Question: I would like to be able to display two lines of text per row in my listview.

Under each of those titles, I would like to display another line of text for the date and author name.
'''
/** Called when the activity is first created. */
@Override
public void onCreate(Bundle icicle) {
super.onCreate(icicle);
setContentView(R.layout.main);
titleArray = new ArrayList<String>();
titleArrayAdapter = new ArrayAdapter<String>(this, R.layout.list_item,
R.id.itemName, titleArray);
}
public void getThreads() throws IOException {
Thread getThreadsThread = new Thread() {
public void run() {
Document doc = null;
try {
doc = Jsoup.connect(Constants.FORUM).get();
} catch (IOException e) {
e.printStackTrace();
}
Elements threads = doc.select(".topic_title");
for (Element thread : threads) {
threadTitle = thread.text();
titleArray.add(threadTitle);
}
}
};
getThreadsThread.start();
try {
getThreadsThread.join();
} catch (InterruptedException e) {
e.printStackTrace();
}
mHandler.sendEmptyMessage(0);
}
final Handler mHandler = new Handler(){
public void handleMessage (Message msg) {
switch (msg.what) {
case 0:
MainActivity.this.runOnUiThread(new Runnable() {
@Override
public void run() {
setListAdapter(titleArrayAdapter);
}
});
break;
}
}
};
'''
How would you recommend I add another line to the row? For now I would just like to add "Author" and "Date" to the second line, I just need a place holder until I have the code to parse out the corresponding fields.
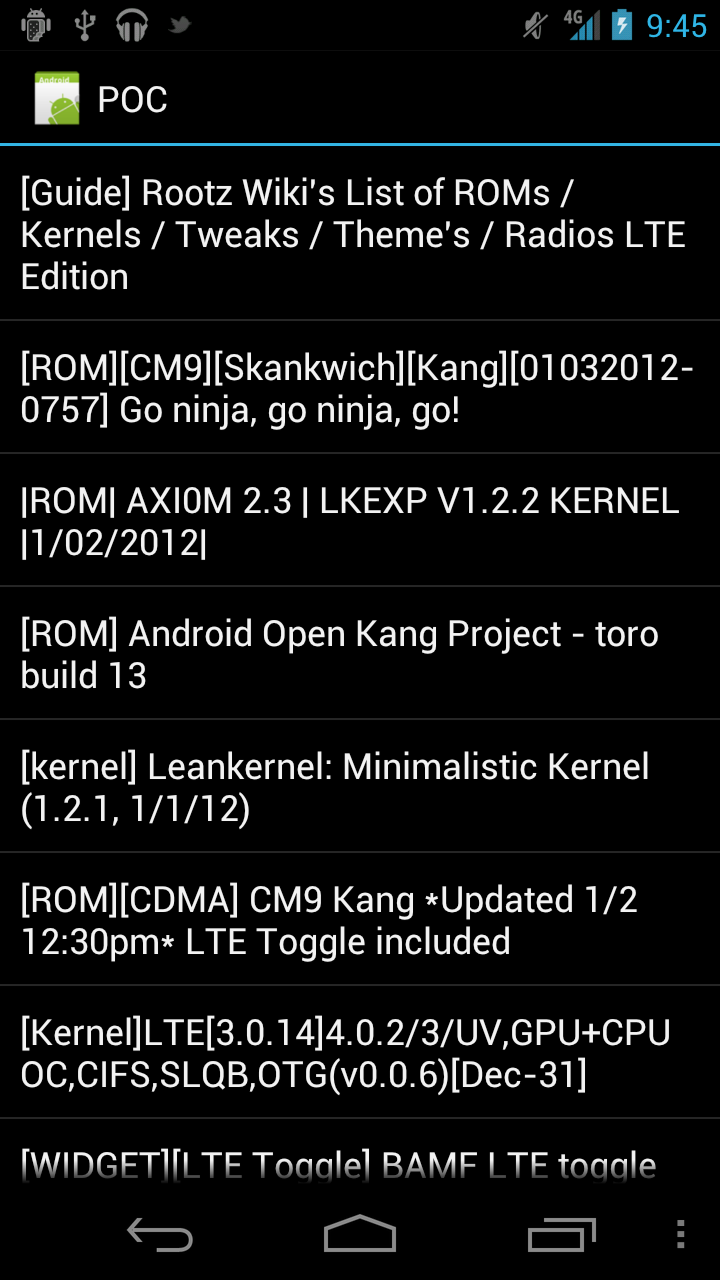
Answer: > How would you recommend I add another line to the row?
Add a second 'TextView' to 'res/layout/list_item.xml', sized and positioned wherever you want it.
In addition, you will need to subclass 'ArrayAdapter' and override 'getView()'. 'ArrayAdapter' only knows how to handle one 'TextView' per row -- if you want more than that, you need to handle the rest yourself.